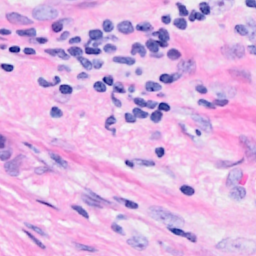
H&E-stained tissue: Breast